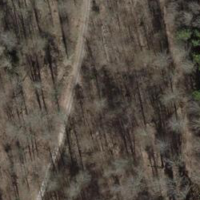
EUNIS habitat code: 41
Species observed at this site:
Mercurialis perennis